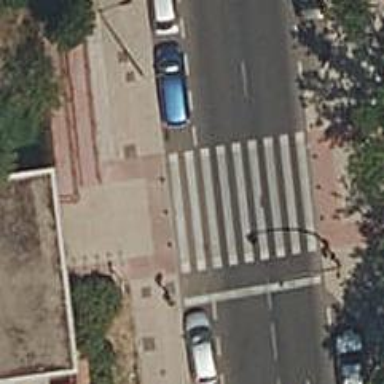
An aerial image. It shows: Zebra crossing with traffic signals. The crossing is marked by traffic lights.